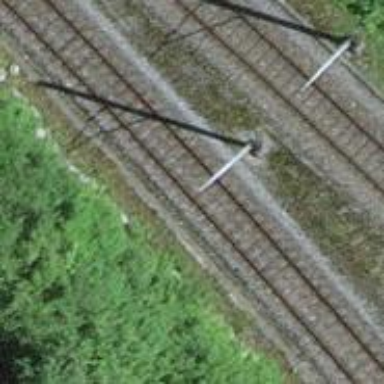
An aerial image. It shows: Single-track electrified railway with contact line.